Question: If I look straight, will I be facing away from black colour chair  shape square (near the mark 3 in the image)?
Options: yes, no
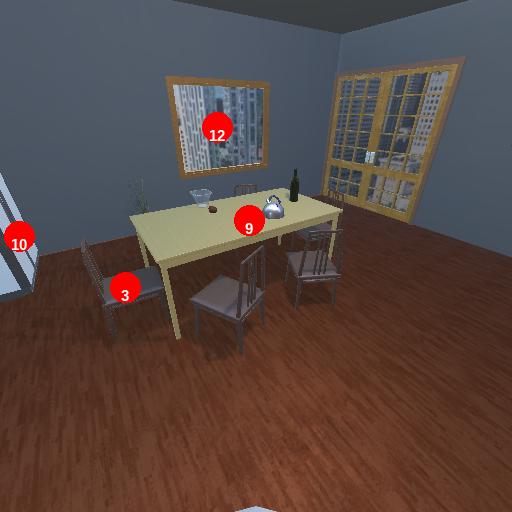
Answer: yes